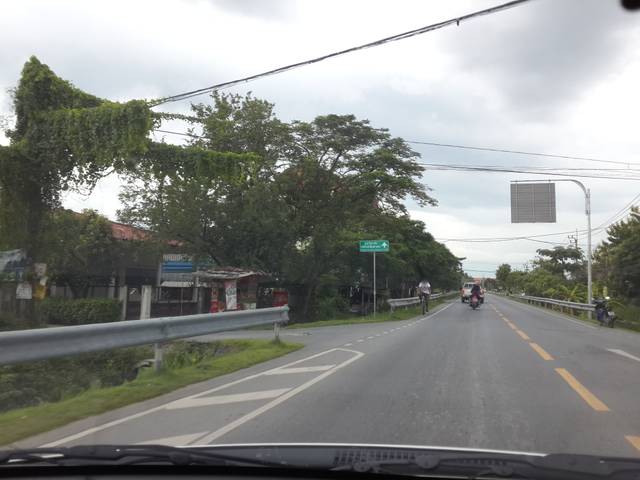
Region: Thailand
Coordinates: 13.822, 100.742